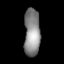
Tissue: lung
Cell type: Myeloid cells
Senescence score: 0.1853
Nuclear area (px): 744
Mean DAPI intensity: 138.19